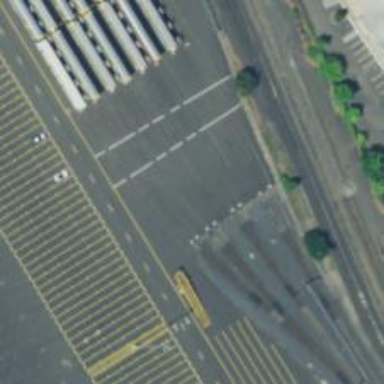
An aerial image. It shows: Railway siding for service.